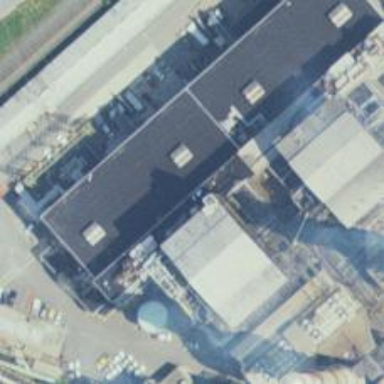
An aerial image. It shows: Generator powered by steam turbine.